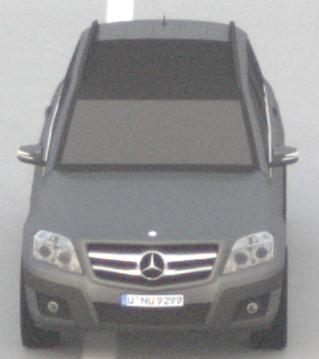
Make: Mercedes-Benz
Model: GLK 280
Detailed model: GLK-Class (204)
Model produced from: 2008/10
Model produced until: 2009/04
Doors: 5
Color: gray
Road condition: dry road
Daytime: morning or afternoon
Contrast: low contrast